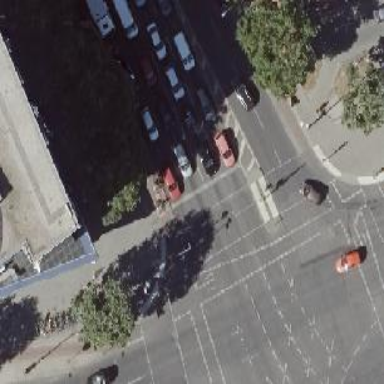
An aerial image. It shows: Road crossing with traffic signals and central island.